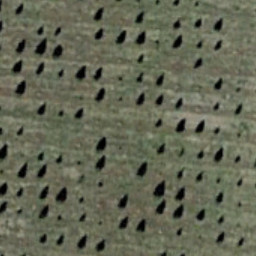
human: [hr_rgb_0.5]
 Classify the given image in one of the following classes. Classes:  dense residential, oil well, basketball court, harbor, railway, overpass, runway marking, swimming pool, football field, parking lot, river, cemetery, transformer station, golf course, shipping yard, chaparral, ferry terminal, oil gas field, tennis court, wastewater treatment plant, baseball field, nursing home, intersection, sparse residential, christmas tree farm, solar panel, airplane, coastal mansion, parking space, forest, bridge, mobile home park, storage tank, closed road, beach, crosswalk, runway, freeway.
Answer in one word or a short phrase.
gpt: christmas tree farm